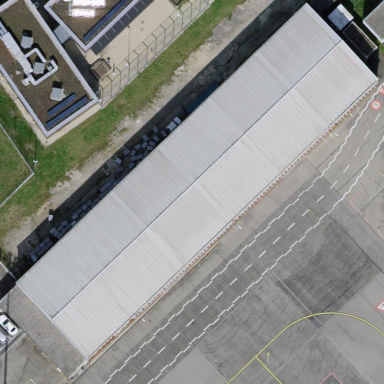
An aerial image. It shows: Hangar building at the airport.